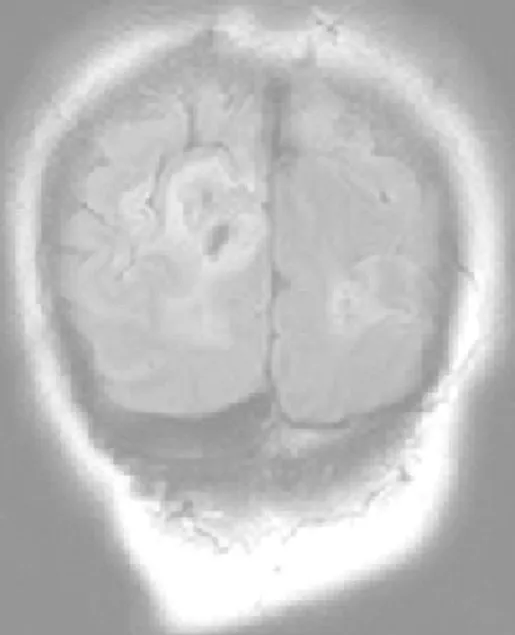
Coronal FLAIR after 5 months.
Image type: radiology (mri)